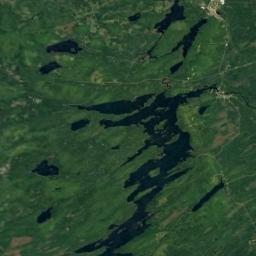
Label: wetland